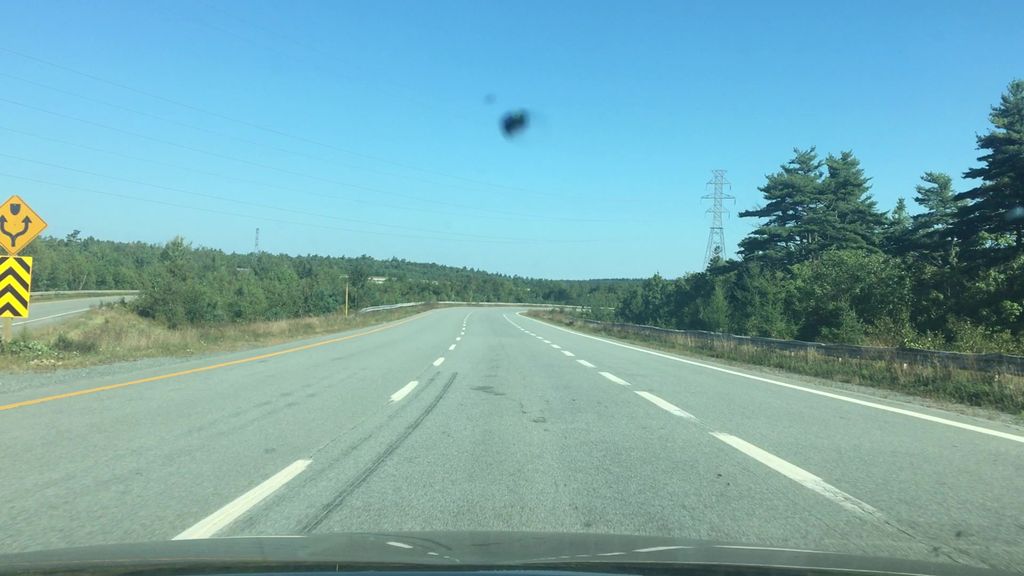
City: halifax